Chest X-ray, PA view. Patient: 71 years old, sex M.
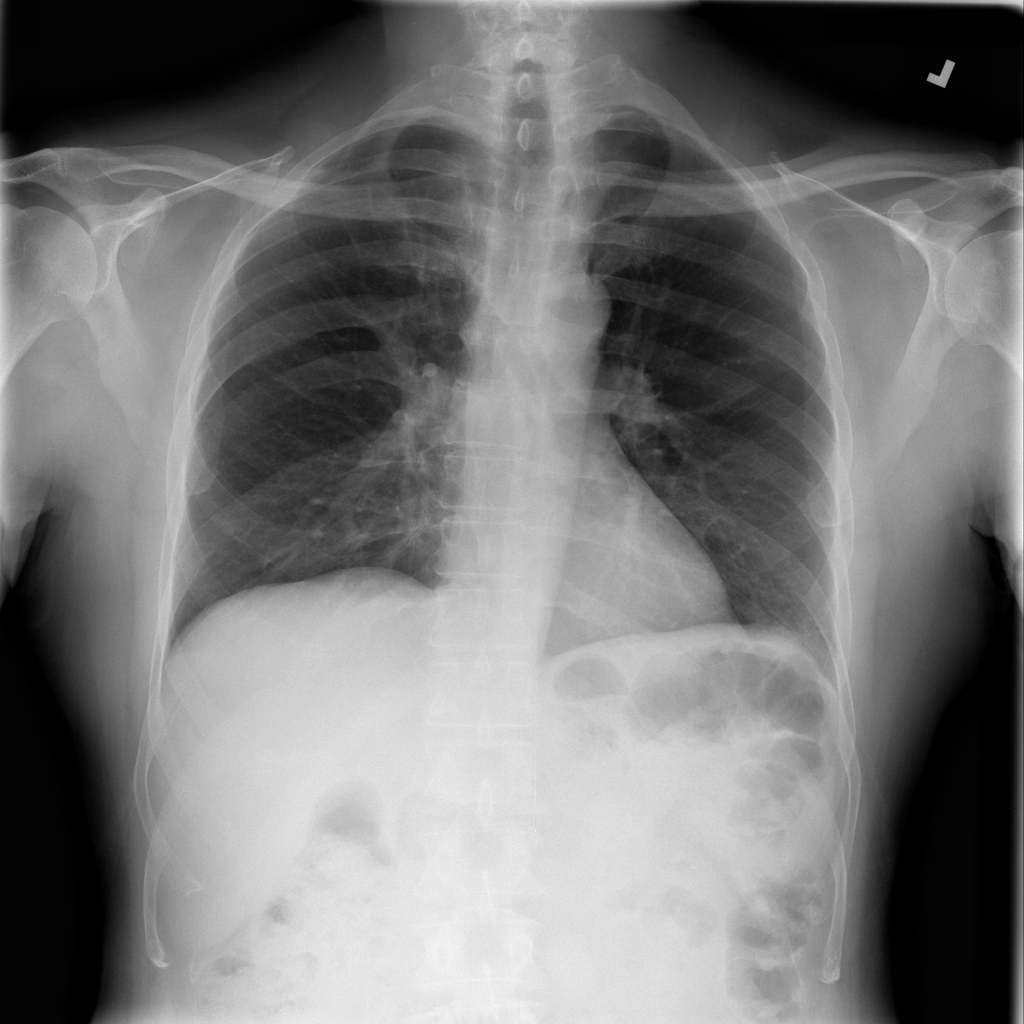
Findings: No Finding